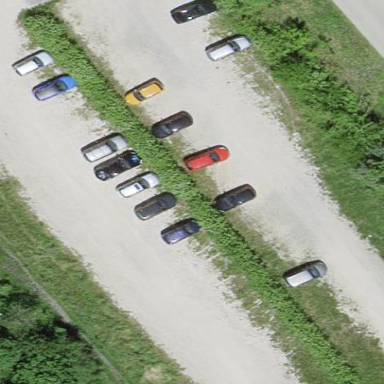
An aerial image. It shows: Parking area with surface.